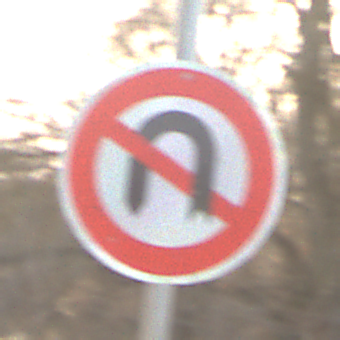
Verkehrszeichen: VerbotWenden
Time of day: SunriseSunset
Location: Outdoor (Nature)
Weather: PartlyCloudy
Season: NotSpecified
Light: Natural